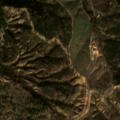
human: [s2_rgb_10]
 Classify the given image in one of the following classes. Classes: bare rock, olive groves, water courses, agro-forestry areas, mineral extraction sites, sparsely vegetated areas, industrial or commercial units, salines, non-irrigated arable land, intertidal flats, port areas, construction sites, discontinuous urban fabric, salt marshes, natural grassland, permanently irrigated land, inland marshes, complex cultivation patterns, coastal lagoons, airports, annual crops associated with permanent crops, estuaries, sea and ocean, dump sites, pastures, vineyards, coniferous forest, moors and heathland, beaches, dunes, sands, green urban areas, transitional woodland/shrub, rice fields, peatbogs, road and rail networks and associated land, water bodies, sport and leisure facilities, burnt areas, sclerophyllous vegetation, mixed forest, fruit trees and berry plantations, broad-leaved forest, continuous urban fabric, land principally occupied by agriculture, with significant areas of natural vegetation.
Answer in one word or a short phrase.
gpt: land principally occupied by agriculture, with significant areas of natural vegetation, agro-forestry areas, broad-leaved forest, transitional woodland/shrub